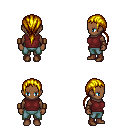
a pixel art fantasy rpg character, female body template, human, dark skin, maroon sleeveless shirt, teal pants, blonde ponytail hairstyle, leather bracers, brown shoes, four views (front, back, left, right), 2x2 character sprite sheet, small pixel art, hard edges, no anti-aliasing